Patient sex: M
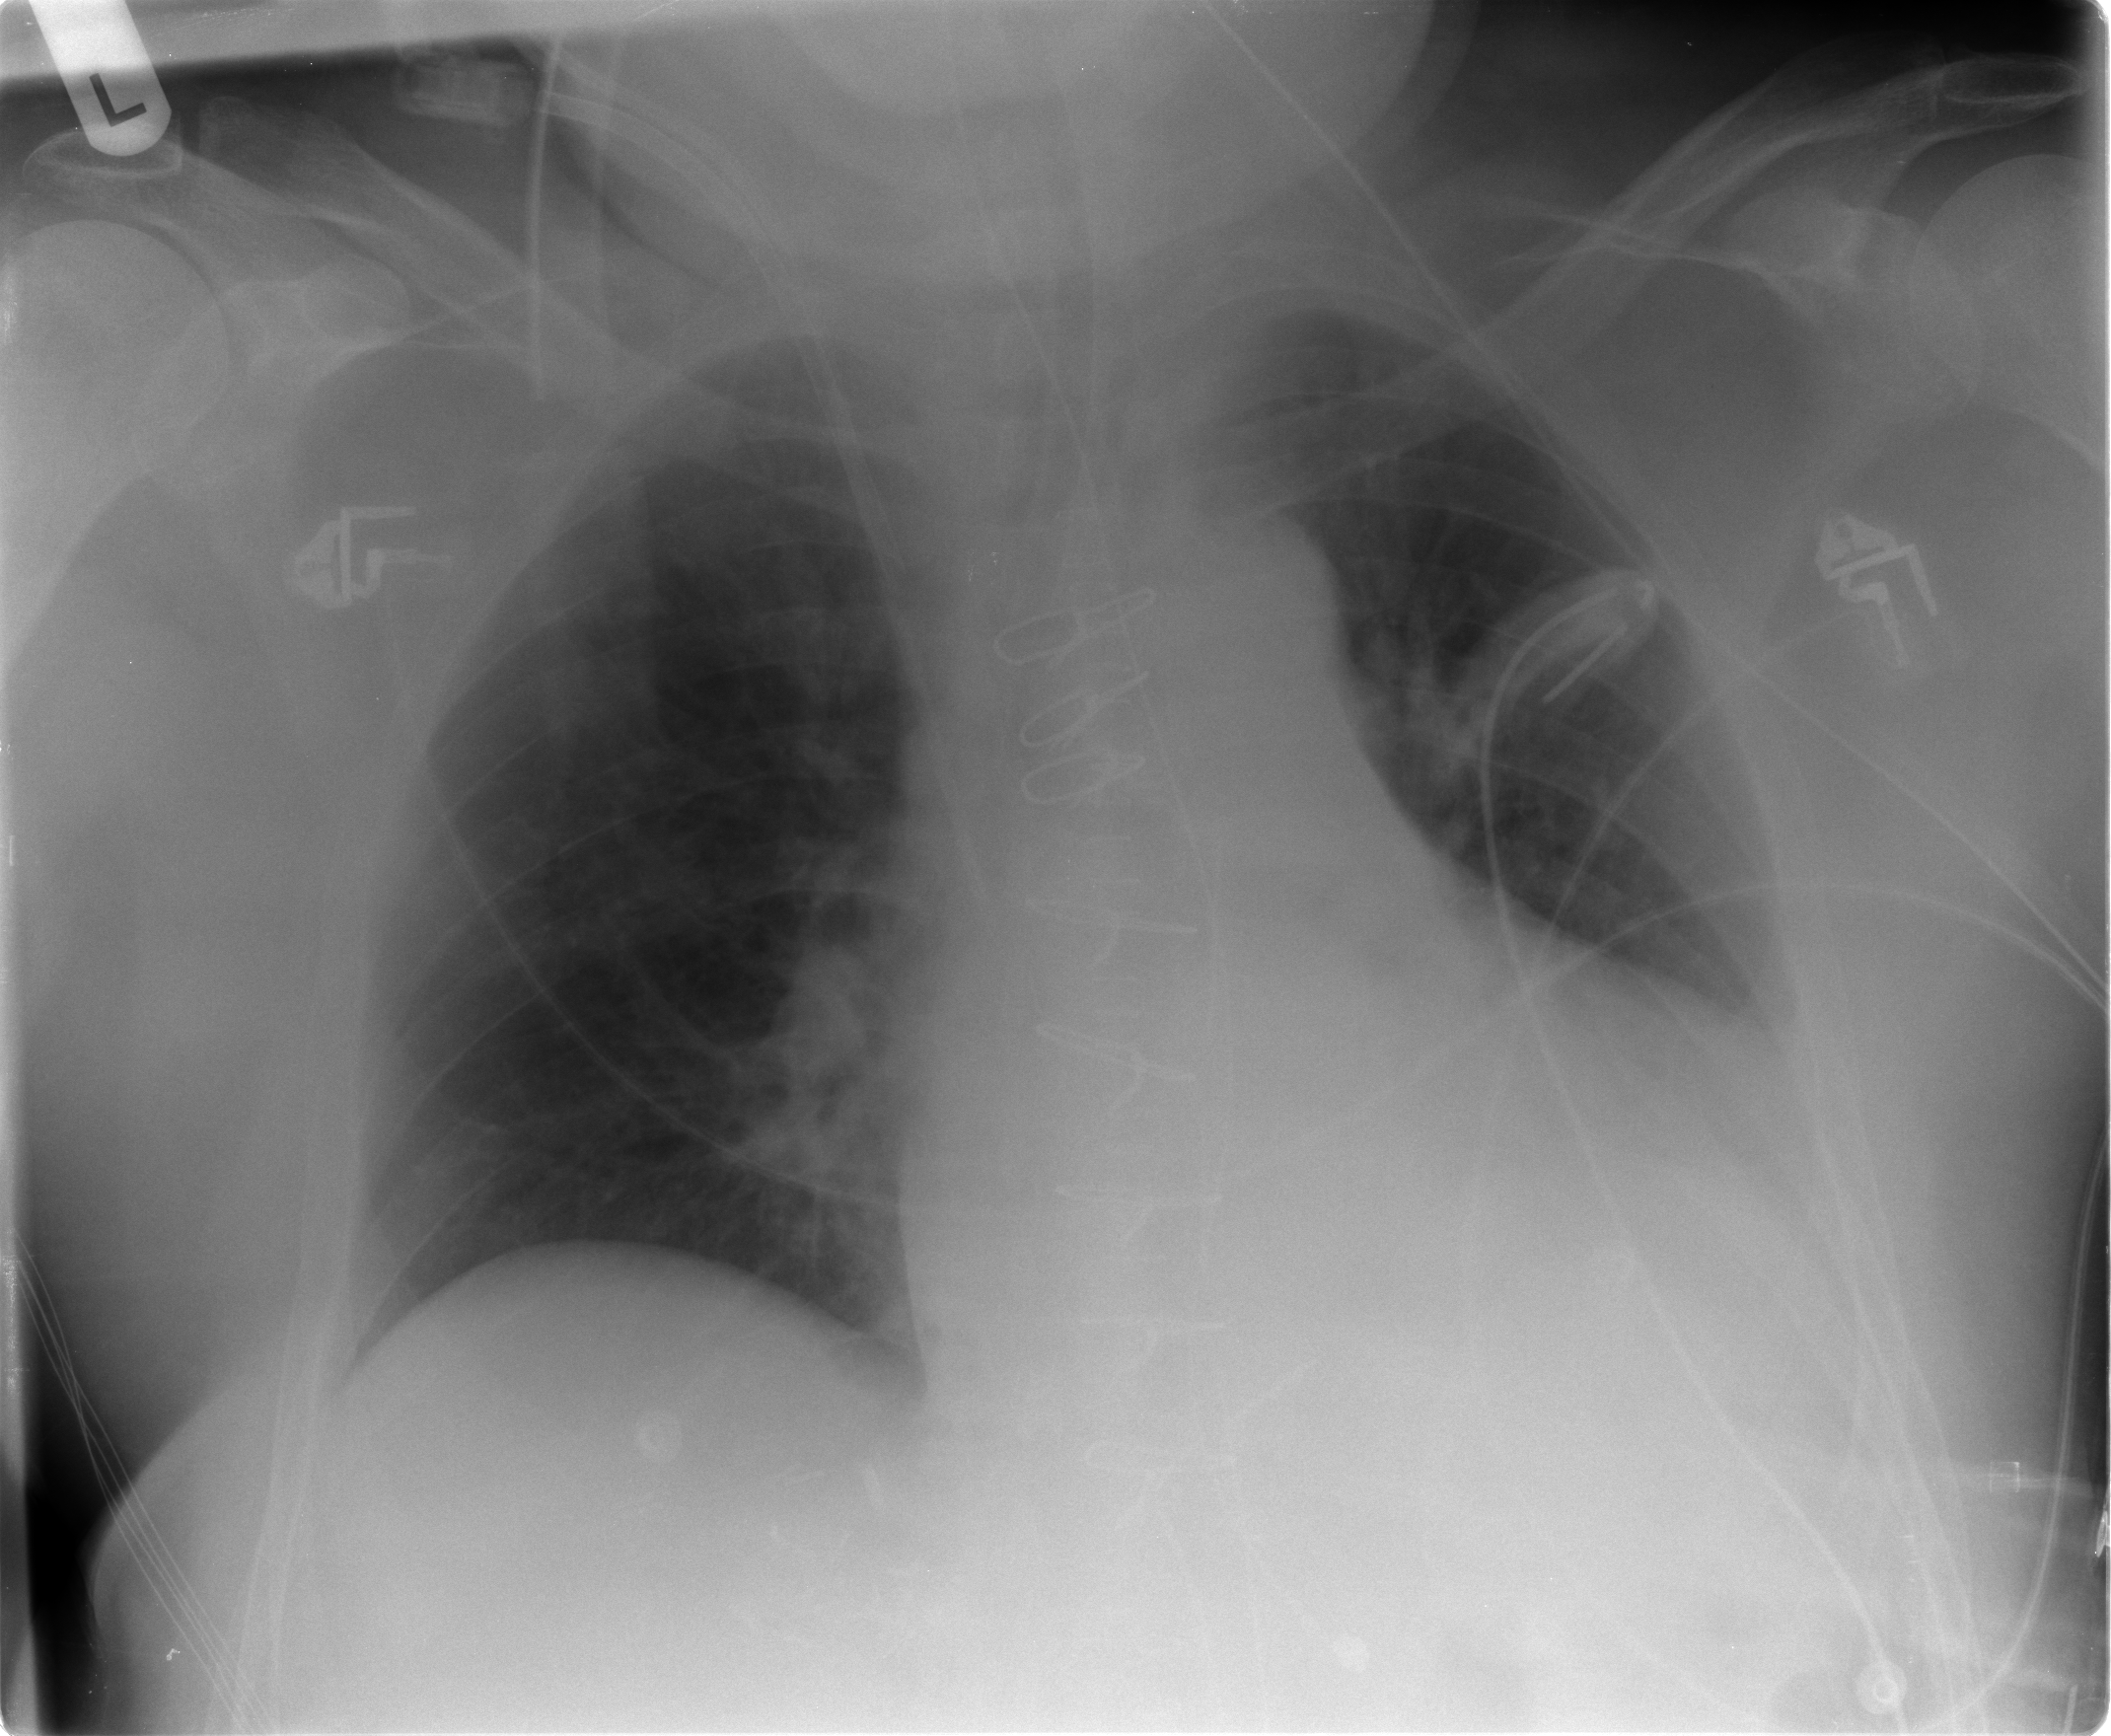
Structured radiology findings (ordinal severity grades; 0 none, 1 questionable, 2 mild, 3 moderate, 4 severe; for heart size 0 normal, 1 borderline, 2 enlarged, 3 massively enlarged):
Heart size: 2
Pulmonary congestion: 2
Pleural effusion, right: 0
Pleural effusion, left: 0
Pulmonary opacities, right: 0
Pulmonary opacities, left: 0
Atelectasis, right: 0
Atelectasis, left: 2